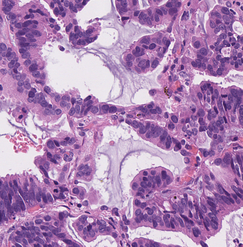
Tumor epithelial tissue: yes
Tumor-associated stroma tissue: no
Normal tissue: no